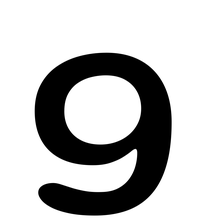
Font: Gluten_Regular